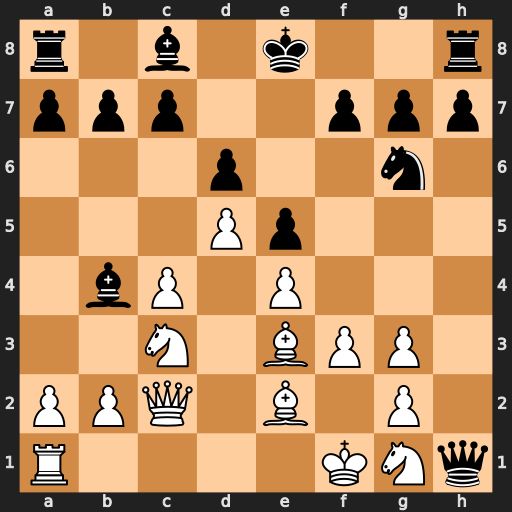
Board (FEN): r1b1k2r/ppp2ppp/3p2n1/3Pp3/1bP1P3/2N1BPP1/PPQ1B1P1/R4KNq
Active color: w
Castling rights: kq
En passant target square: -
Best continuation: Qa4+ Bd7 Qxb4